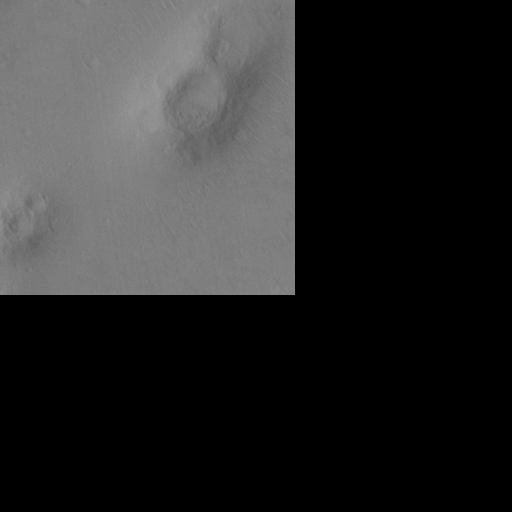
Objects detected: cone, cone, cone